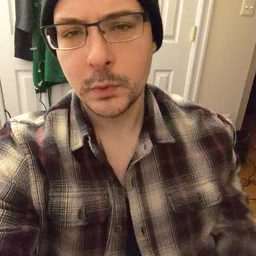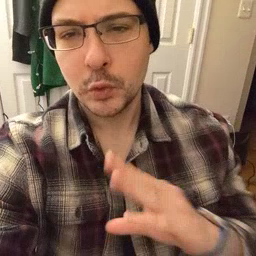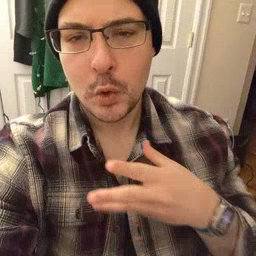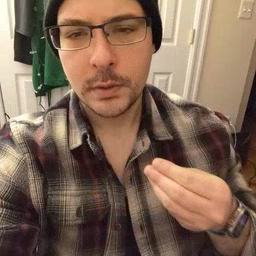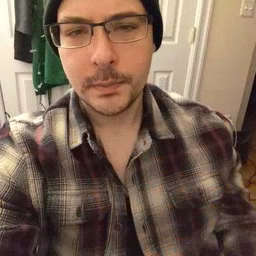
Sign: story